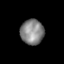
Tissue: lung
Cell type: Epithelial cells
Senescence score: 0.2414
Nuclear area (px): 576
Mean DAPI intensity: 132.667